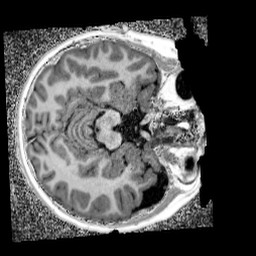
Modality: UNIT1_denoised
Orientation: axial
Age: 12
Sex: male
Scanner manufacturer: siemens
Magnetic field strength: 3 T
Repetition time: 4 s
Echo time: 0.00299 s